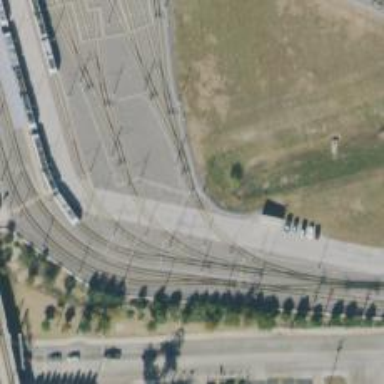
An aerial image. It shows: Light rail service yard with electrified contact lines.